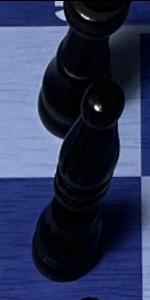
Label: Bishop_Black